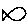
Label: fish